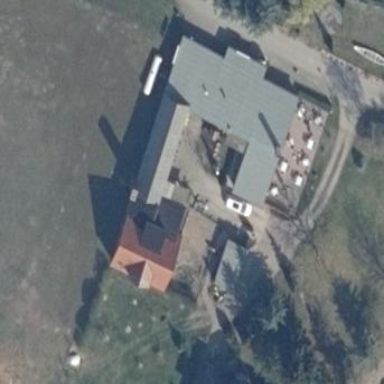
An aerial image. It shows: Building serving as both restaurant and guest house.